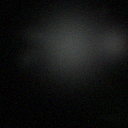
Screen state: off